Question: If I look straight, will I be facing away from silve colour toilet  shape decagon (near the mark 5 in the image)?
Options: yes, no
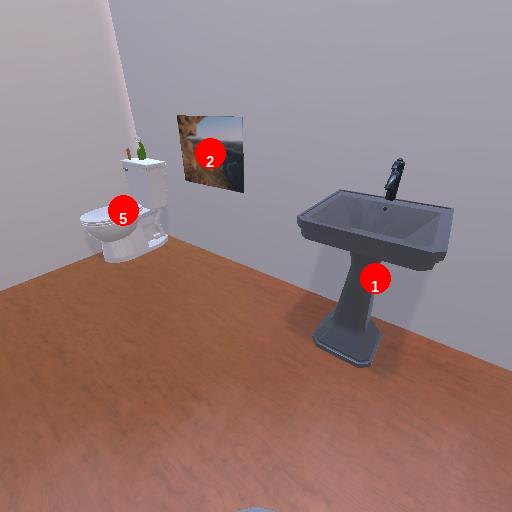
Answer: yes